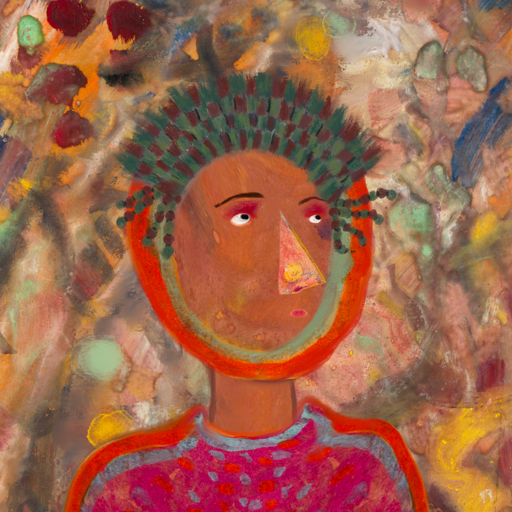
Background: Mother_And_Son_Mother, Head And Neck Side: Mother_And_Son_Son, Face Side: Irani, Bust: Sisters, Hair Side: Sisters, Head Accessory: After_Raid_Crown, Second Necklace: Blank, Necklace: Blank, Baby: Blank